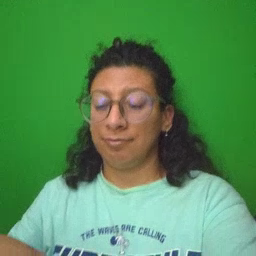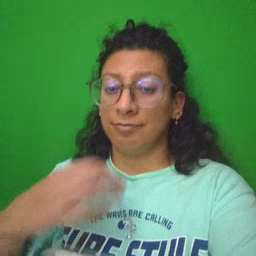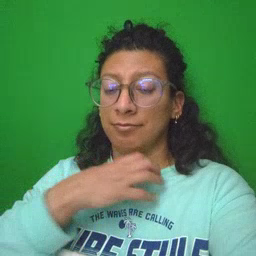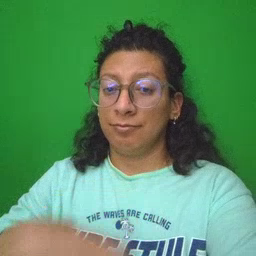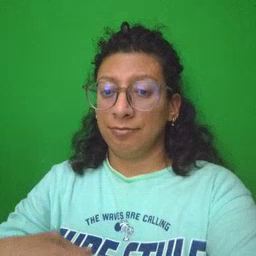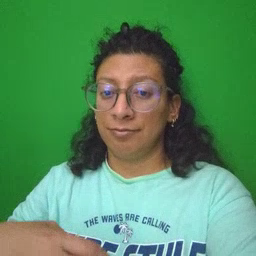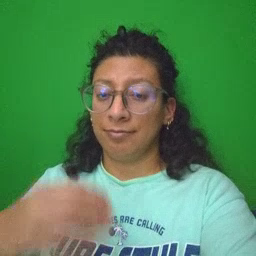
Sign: hungry